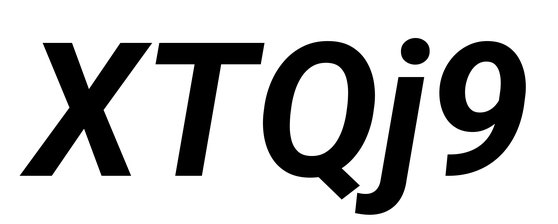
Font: Roboto-Italic_Bold_Italic